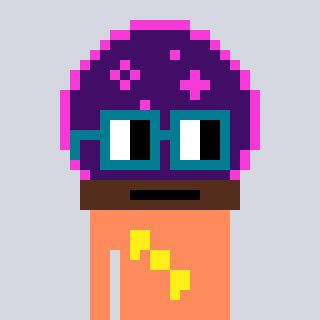
a pixel art character with square dark green glasses, a crystalball-shaped head and a peachy-colored body on a cool background